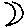
Label: moon